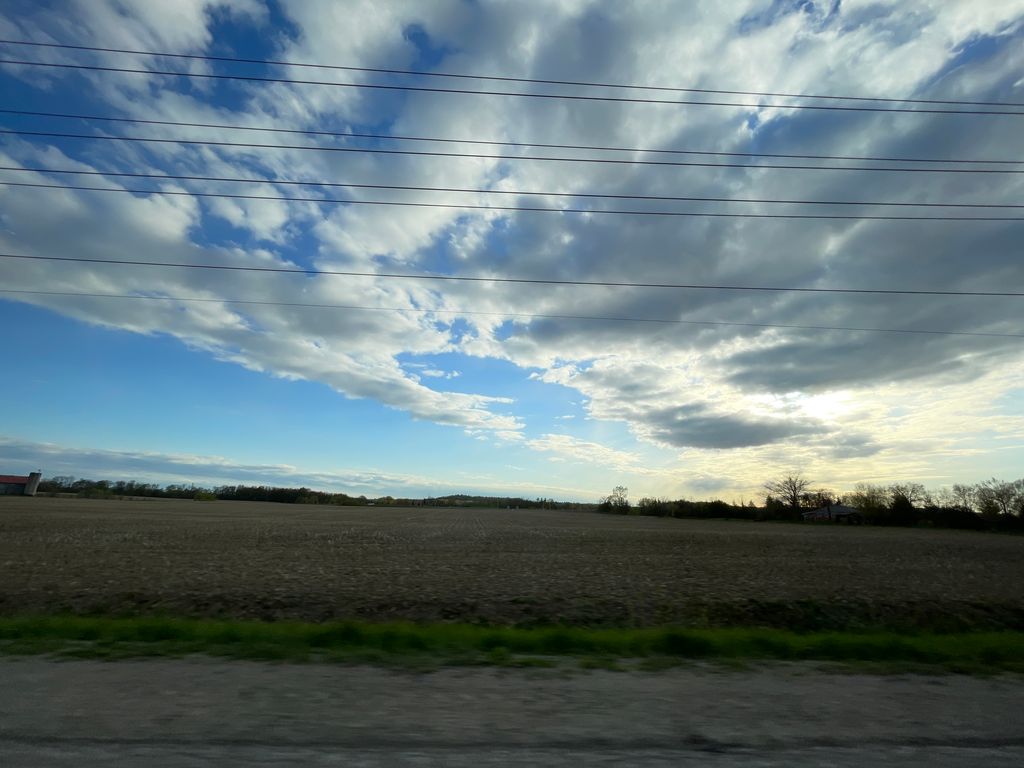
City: kitchener-waterloo